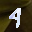
Label: 4